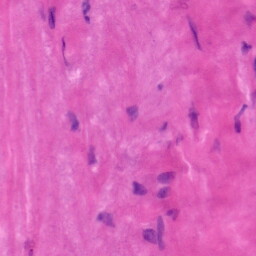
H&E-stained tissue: Tonsil